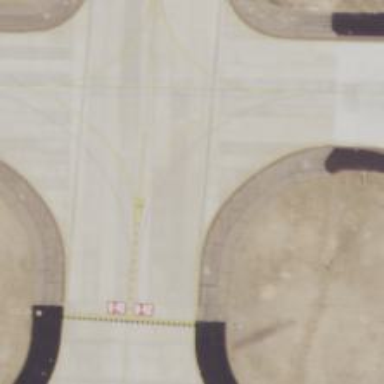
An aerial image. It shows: Image of taxiway at airport.